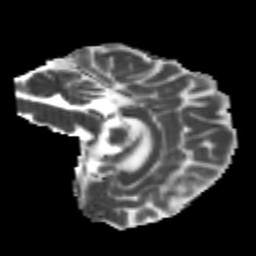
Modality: MD
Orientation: sagittal
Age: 20
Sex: female
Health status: healthy
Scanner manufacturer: philips
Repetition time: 7.384 s
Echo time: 0.08599 s